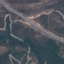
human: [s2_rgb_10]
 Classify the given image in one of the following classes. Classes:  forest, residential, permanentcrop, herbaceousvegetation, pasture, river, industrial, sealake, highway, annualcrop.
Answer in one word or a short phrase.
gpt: Highway